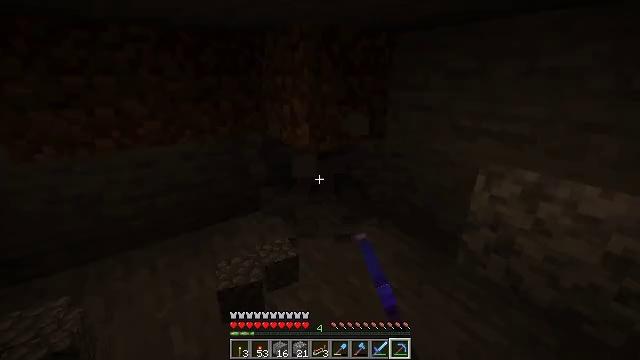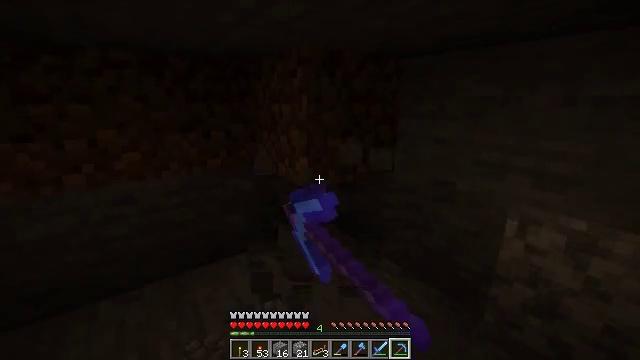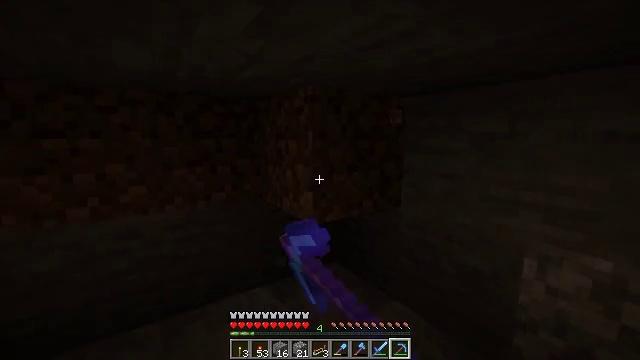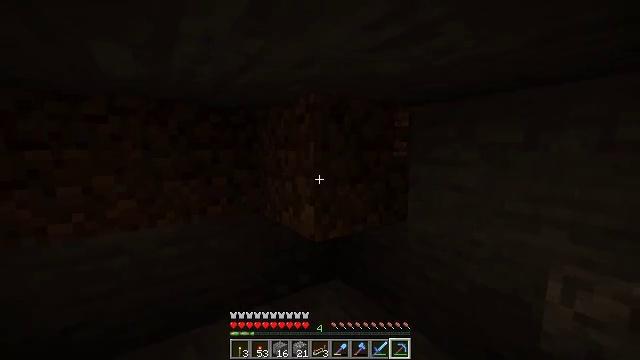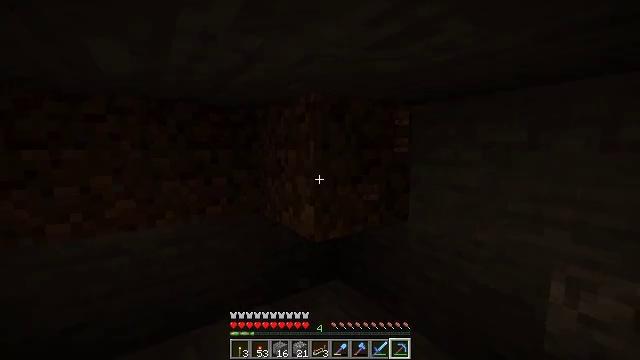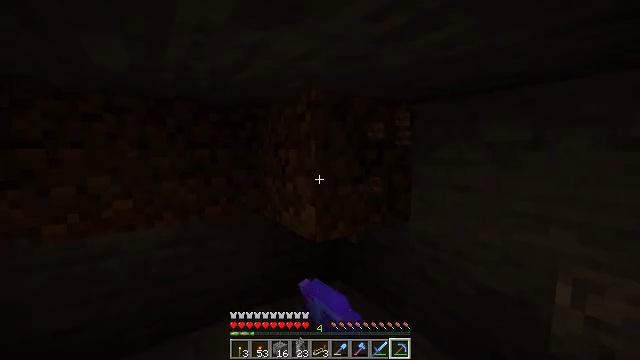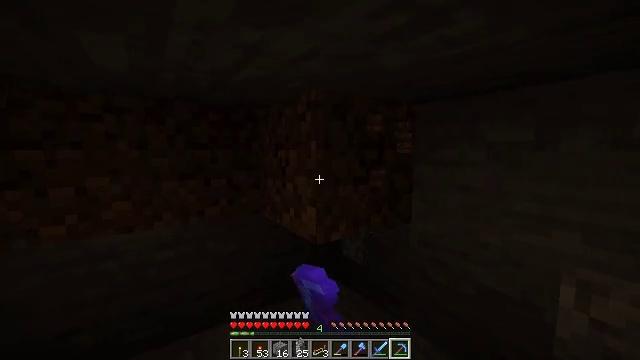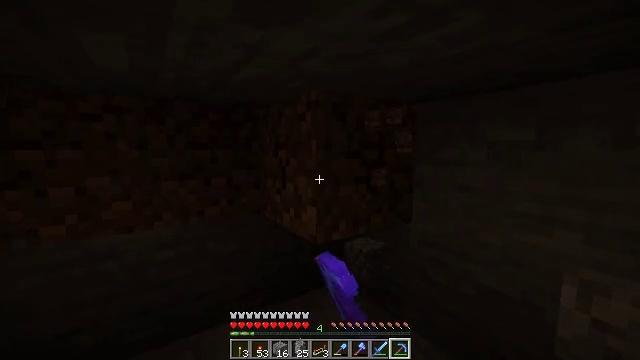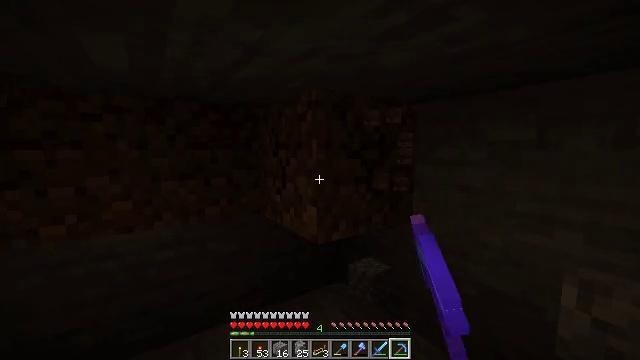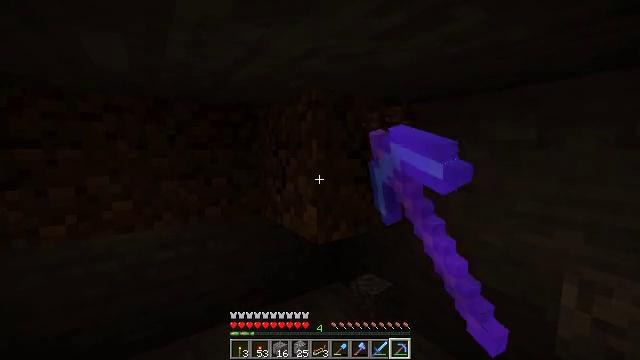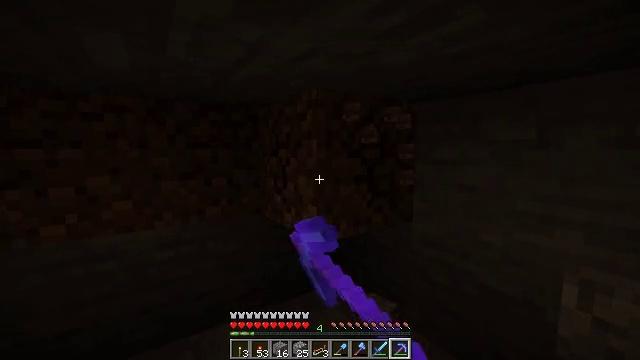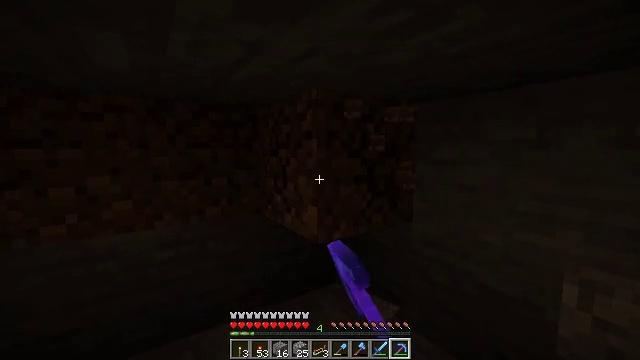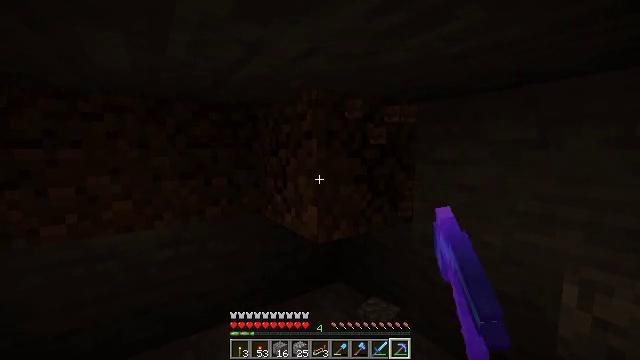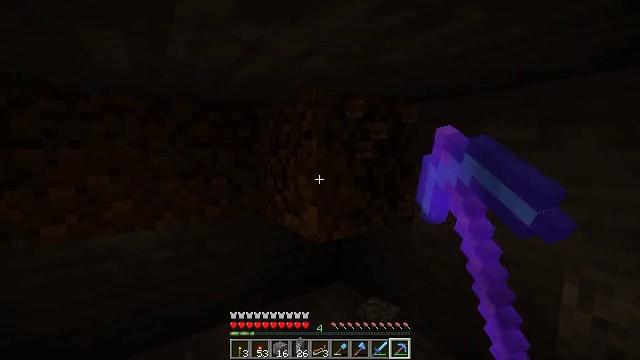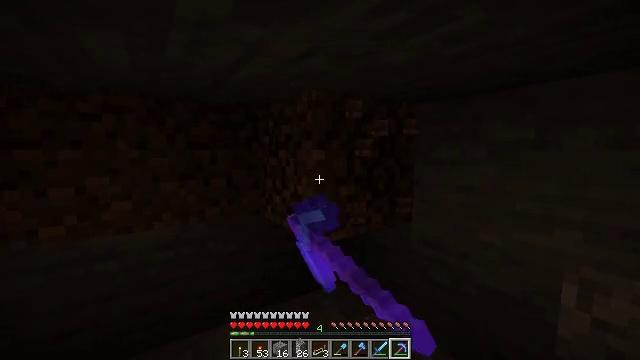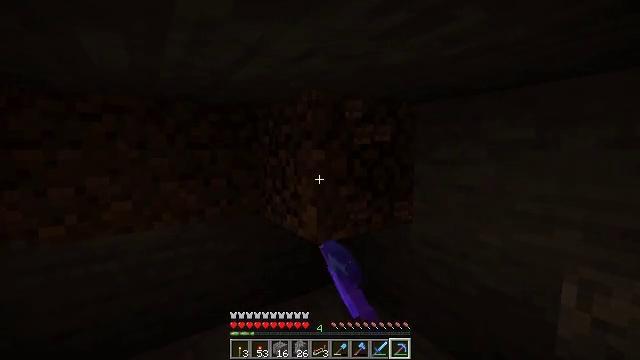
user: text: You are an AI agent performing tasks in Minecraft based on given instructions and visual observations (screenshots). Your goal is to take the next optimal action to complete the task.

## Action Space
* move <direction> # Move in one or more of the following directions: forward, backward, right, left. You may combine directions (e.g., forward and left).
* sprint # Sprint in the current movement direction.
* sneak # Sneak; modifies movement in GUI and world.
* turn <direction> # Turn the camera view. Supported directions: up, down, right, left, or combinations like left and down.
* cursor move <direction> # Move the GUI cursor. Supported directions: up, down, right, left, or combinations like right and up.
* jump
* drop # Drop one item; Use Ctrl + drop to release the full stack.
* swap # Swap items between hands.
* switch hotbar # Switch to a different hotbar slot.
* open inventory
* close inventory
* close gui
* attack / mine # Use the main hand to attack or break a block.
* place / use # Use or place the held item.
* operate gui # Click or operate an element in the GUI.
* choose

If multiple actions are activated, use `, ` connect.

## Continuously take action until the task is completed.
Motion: motion action
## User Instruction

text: Get dirt block.
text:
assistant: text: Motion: move forward, turn up, attack / mine
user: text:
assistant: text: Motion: turn left and up, attack / mine
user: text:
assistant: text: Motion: turn up, attack / mine
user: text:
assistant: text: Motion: attack / mine
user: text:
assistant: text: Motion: attack / mine
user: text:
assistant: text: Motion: attack / mine
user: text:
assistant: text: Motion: attack / mine
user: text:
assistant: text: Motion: attack / mine
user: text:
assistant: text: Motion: attack / mine
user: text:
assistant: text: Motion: attack / mine
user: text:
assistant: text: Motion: attack / mine
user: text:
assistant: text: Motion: attack / mine
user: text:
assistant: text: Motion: attack / mine
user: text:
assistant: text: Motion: attack / mine
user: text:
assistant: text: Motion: attack / mine
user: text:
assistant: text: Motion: attack / mine
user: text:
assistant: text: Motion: attack / mine
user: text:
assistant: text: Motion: attack / mine
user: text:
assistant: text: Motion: attack / mine
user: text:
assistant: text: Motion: attack / mine
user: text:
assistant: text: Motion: attack / mine
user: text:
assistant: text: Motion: attack / mine